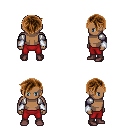
a pixel art fantasy rpg character, male body template, human, dark skin, steel arm armor, red pants, brown pixie cut hairstyle, white cloth bracers, maroon shoes, four views (front, back, left, right), 2x2 character sprite sheet, small pixel art, hard edges, no anti-aliasing